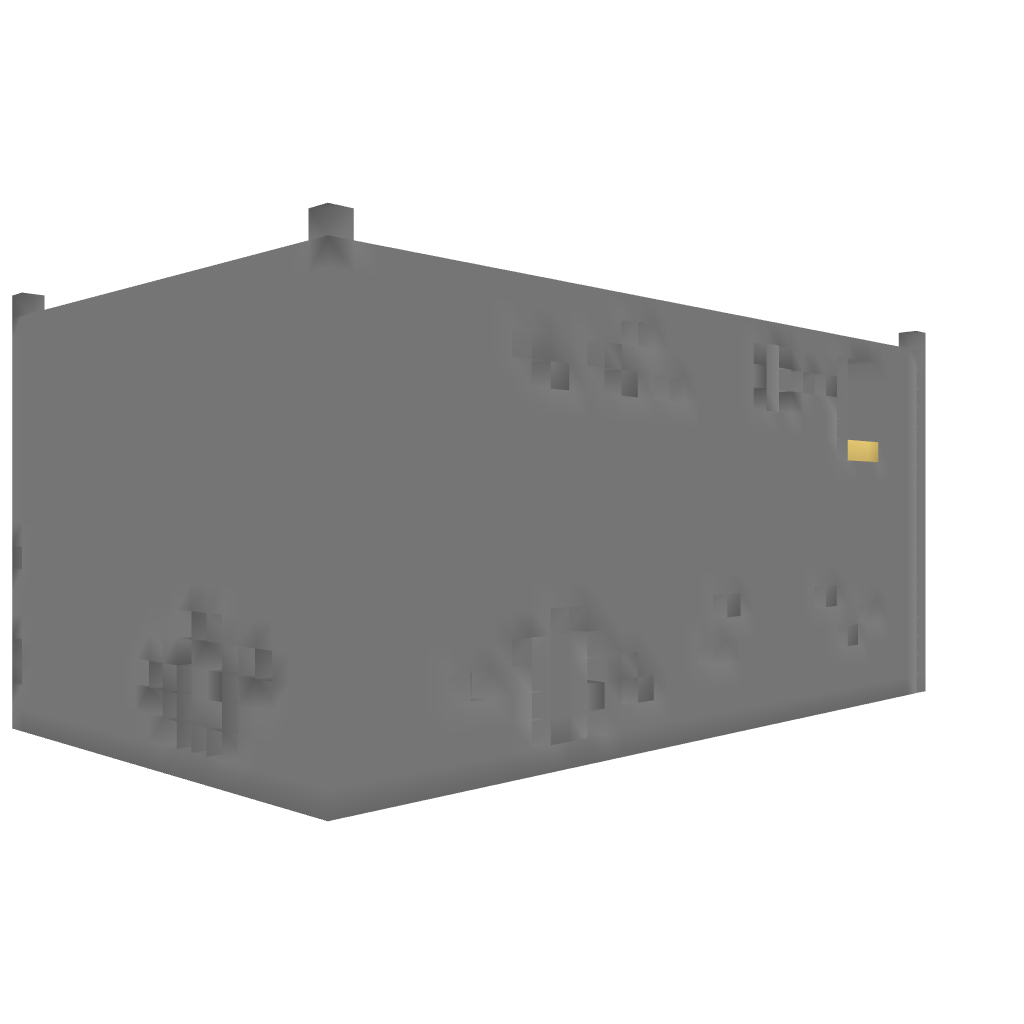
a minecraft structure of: Graveyard Dungeon bad low quality